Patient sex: F
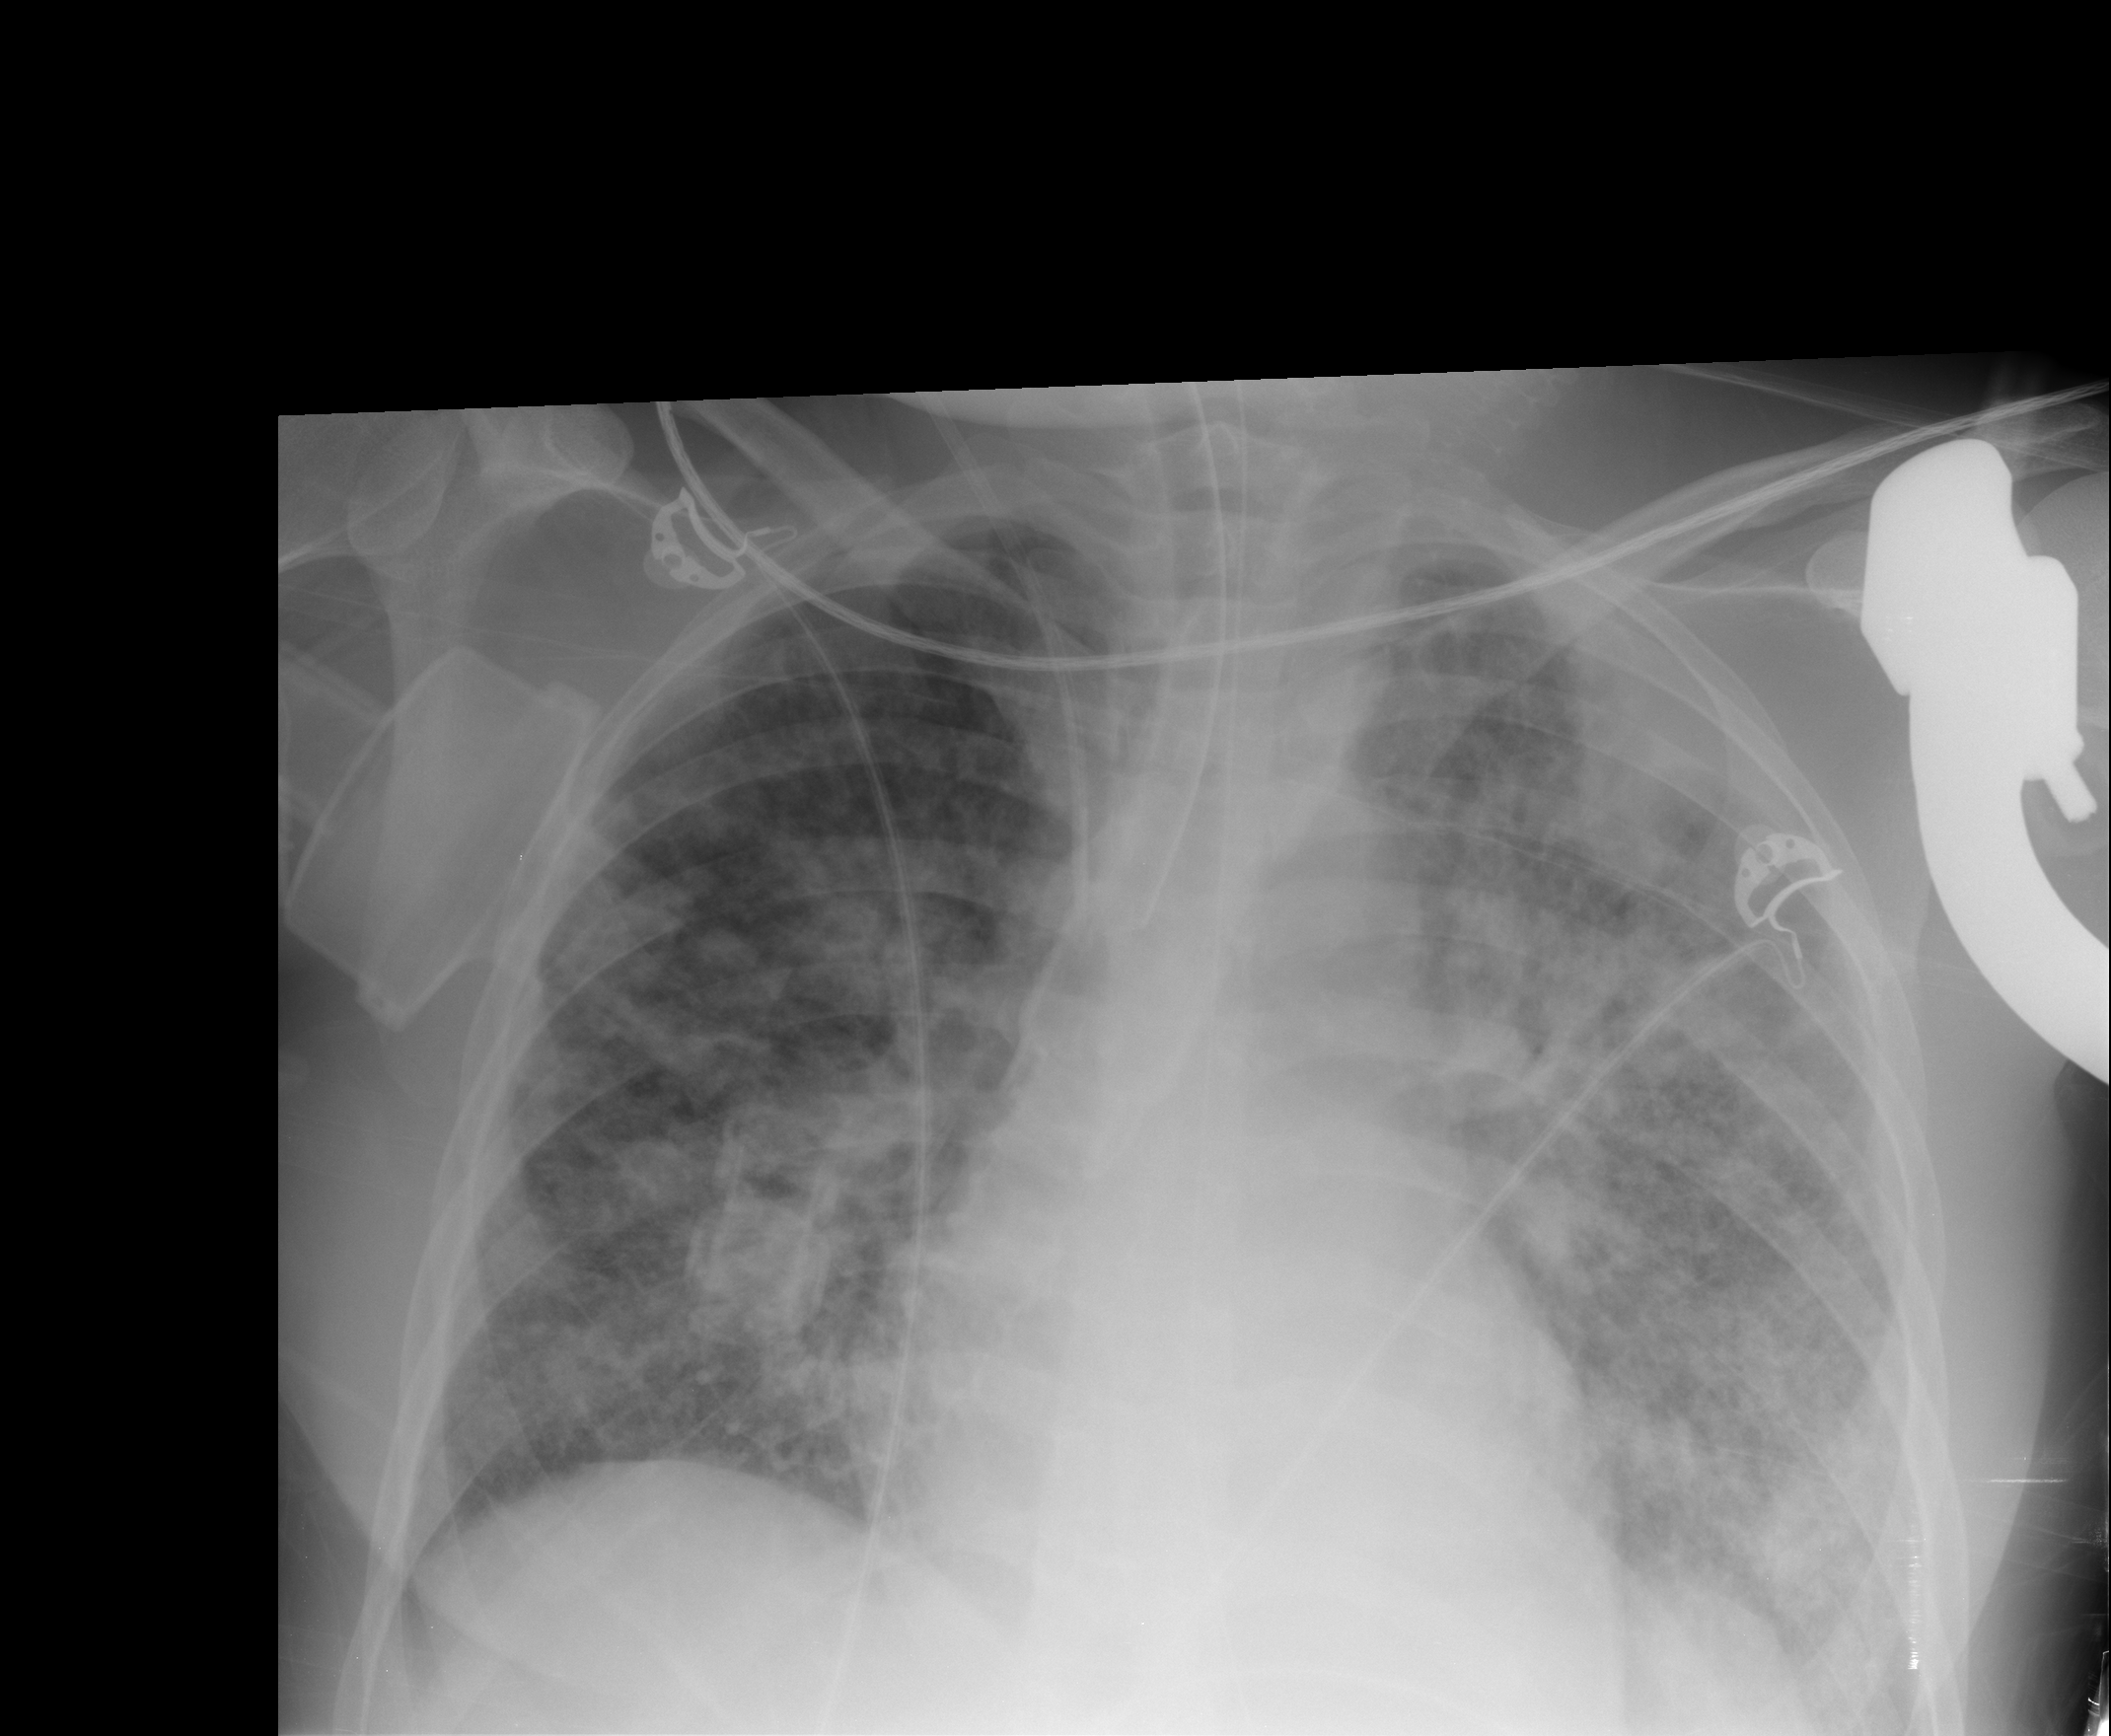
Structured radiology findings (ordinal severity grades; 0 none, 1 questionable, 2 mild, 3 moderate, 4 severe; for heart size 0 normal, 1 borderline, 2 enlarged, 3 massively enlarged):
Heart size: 0
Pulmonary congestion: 0
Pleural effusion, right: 2
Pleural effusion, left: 2
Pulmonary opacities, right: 4
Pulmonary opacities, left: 4
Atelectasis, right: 3
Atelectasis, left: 3